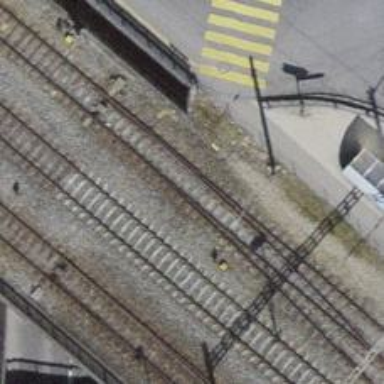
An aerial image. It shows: Railway switch.